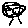
Label: tree